Interaction volume radius: 5 \u00c5
Interaction volume height: 15 \u00c5
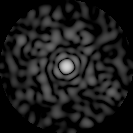
Disorder parameter: 0.8538